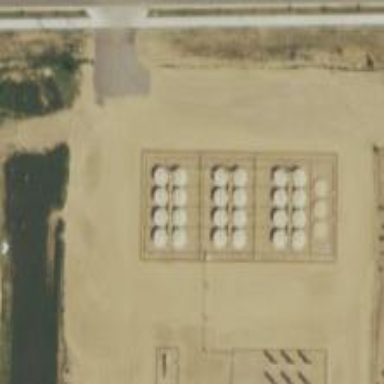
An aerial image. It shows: Storage tank with man-made structure.